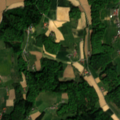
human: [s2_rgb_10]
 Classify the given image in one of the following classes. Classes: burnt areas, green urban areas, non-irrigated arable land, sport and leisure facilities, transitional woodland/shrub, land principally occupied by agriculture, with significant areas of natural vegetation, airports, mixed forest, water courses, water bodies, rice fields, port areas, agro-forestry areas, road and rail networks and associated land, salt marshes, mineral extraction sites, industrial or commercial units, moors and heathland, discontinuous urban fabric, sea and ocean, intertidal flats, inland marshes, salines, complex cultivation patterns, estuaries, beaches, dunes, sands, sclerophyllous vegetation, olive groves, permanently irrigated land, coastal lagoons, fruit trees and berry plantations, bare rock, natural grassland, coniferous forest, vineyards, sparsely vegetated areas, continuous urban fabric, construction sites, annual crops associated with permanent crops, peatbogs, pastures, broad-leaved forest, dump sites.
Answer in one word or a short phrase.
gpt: non-irrigated arable land, complex cultivation patterns, broad-leaved forest